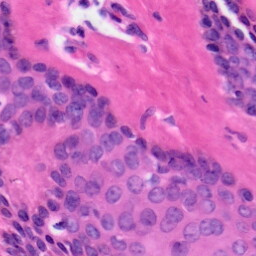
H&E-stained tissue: Skin